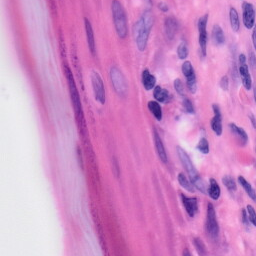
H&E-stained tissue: Skin